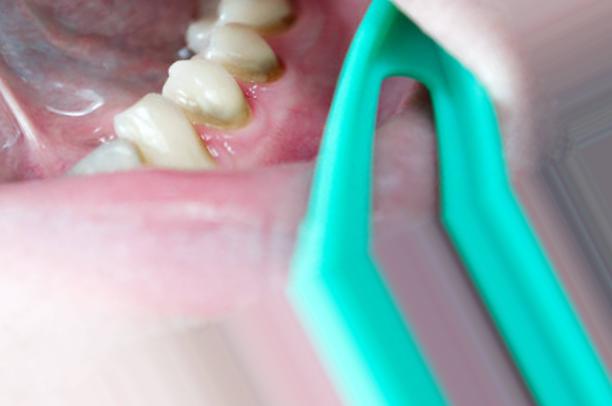
Condition: Caries